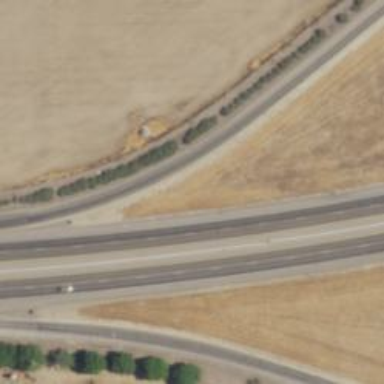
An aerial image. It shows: Asphalt trunk link road.